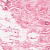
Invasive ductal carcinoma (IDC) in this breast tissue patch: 0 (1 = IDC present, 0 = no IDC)